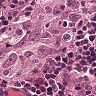
Metastatic tissue present: yes